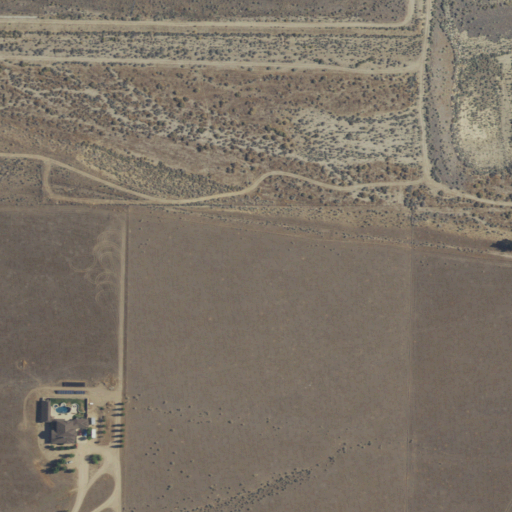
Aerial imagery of plain(s) in California named Cyrus Flat containing grassland, shrub, and open development